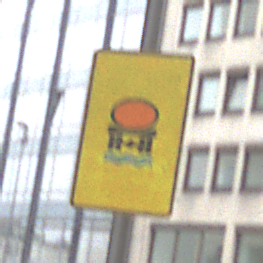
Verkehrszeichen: FahrzeugeMitWassergefaehrdenderLadungOhnePfeilsymbol
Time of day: Midday
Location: Outdoor (Urban)
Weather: Overcast
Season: NotSpecified
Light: Natural